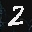
Label: 2